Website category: movie
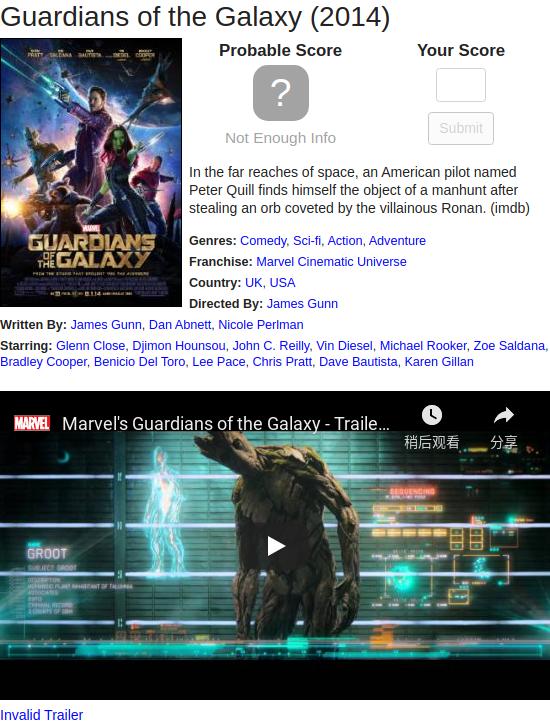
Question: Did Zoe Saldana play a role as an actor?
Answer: yes

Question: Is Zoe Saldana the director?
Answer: no

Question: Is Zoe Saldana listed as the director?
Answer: no

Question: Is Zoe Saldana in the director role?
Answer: no

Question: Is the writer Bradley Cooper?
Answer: no

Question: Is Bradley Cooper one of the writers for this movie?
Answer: no

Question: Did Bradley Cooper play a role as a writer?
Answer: no

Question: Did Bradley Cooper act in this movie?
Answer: yes

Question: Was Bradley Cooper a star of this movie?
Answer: yes

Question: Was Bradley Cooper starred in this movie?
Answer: yes

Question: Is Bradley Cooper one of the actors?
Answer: yes

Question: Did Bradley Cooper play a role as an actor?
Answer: yes

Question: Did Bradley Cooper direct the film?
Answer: no

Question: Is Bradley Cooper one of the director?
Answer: no

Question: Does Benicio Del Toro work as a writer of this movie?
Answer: no

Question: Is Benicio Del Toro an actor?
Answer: yes

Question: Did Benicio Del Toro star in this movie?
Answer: yes

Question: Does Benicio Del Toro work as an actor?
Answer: yes

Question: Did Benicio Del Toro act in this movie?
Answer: yes

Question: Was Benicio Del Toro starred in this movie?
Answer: yes

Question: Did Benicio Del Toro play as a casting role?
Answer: yes

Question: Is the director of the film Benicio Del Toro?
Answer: no

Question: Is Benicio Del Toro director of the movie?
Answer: no

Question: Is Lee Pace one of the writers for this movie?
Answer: no

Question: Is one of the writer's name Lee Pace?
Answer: no

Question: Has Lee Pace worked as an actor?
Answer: yes

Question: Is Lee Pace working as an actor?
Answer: yes

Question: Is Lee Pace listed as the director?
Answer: no

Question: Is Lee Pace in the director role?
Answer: no

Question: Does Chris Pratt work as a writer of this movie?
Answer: no

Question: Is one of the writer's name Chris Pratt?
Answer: no

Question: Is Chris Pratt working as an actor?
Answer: yes

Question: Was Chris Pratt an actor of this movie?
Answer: yes

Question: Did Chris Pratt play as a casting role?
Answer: yes

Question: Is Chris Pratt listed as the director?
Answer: no

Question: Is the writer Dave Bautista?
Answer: no

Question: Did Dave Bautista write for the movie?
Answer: no

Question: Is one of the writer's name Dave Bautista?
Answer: no

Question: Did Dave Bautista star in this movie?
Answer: yes

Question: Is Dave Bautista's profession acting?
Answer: yes

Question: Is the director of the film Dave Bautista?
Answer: no

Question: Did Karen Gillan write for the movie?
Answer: no

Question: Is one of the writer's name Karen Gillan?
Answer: no

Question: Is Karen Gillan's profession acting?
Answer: yes

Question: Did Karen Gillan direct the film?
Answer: no